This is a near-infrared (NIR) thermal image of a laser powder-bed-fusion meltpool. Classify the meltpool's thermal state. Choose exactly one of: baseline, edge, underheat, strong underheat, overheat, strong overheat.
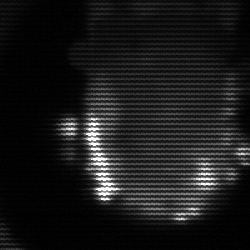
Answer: baseline